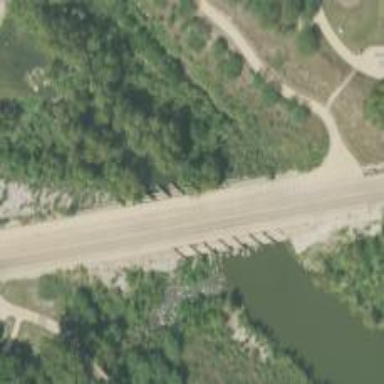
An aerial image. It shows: Unclassified road that features low water crossing bridge.